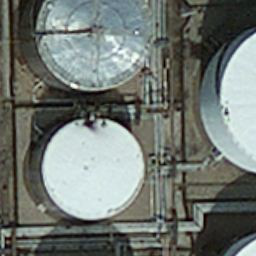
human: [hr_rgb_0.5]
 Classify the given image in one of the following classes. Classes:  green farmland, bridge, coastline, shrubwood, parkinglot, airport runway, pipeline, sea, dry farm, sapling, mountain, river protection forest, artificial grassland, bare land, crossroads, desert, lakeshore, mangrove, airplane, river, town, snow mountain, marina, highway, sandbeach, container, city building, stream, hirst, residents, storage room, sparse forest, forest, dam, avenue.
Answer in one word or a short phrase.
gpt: storage room